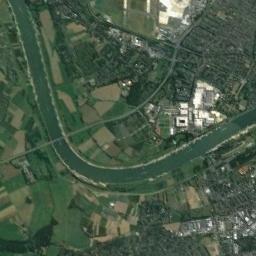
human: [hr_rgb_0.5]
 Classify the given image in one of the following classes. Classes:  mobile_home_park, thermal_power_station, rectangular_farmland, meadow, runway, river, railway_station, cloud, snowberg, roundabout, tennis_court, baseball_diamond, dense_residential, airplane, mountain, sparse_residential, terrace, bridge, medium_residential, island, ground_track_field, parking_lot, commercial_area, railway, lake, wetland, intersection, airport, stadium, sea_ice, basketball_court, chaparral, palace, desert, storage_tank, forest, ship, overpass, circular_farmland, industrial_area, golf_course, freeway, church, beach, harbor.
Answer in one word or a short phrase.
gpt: river